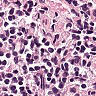
Metastatic tissue present: no